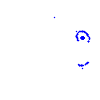
Particle: proton